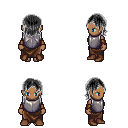
a pixel art fantasy rpg character, female body template, human, dark skin, steel chest armor, robe skirt, gray long bangs hairstyle, cloth bracers, brown shoes, four views (front, back, left, right), 2x2 character sprite sheet, small pixel art, hard edges, no anti-aliasing